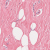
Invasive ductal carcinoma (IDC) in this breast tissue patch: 0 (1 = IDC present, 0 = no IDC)